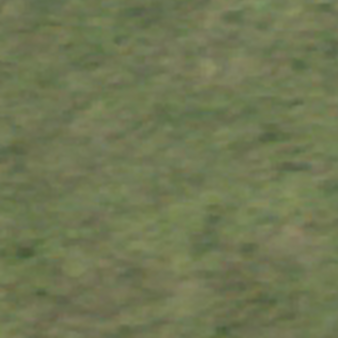
Label: other